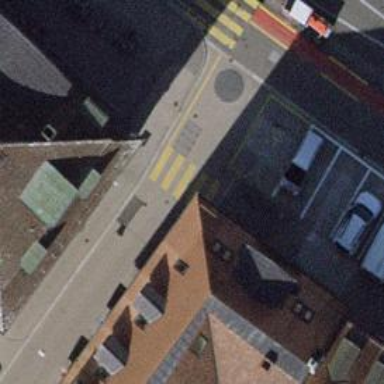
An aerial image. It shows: Asphalt footway with marked crossing.